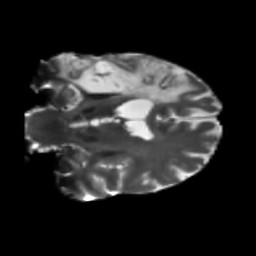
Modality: T2w
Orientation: coronal
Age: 49
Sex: male
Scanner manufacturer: siemens
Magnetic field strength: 3 T
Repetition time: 5.47 s
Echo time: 0.0854 s